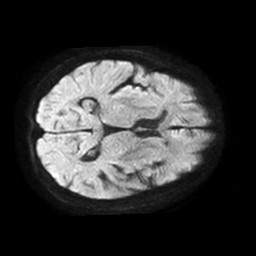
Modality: TRACE
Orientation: axial
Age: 80
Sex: female
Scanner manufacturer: philips
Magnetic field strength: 1.5 T
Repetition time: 3.406 s
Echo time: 0.06922 s